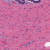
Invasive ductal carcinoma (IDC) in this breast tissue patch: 0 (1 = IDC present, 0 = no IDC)